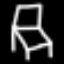
Label: chair